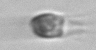
Label: Balanion